Interaction volume radius: 10 \u00c5
Interaction volume height: 15 \u00c5
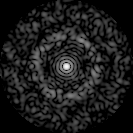
Disorder parameter: 0.8287